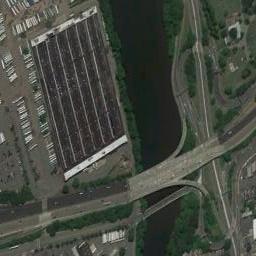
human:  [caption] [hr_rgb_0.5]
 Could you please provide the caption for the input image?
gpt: A bridge built on a dark green river and some roads on both sides of the river .

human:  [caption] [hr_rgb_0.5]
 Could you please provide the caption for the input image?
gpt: A bridge connects the land on both sides of the turquoise water  There are many buildings and roads on the land .

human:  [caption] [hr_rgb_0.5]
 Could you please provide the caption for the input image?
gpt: There is a bridge over the river between the overpass and the open place .

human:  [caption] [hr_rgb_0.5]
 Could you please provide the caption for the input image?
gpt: On one side of the river are vegetation and on the other side are settlements .

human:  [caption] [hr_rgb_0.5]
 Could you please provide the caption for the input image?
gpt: Many green plants are around the bridge .